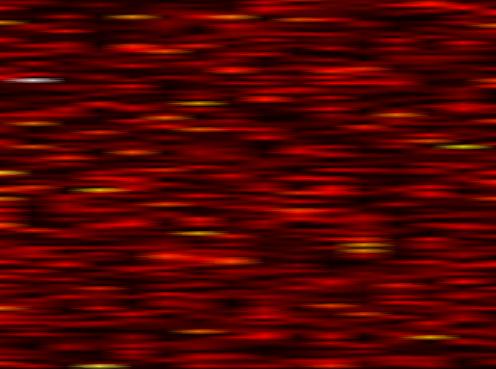
Label: WOLA